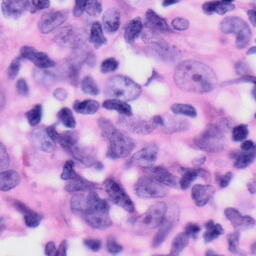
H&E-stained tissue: Skin